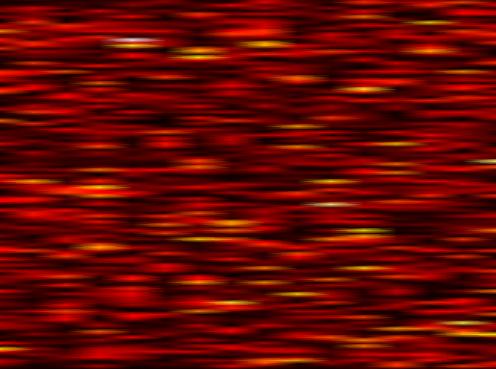
Label: UFMC